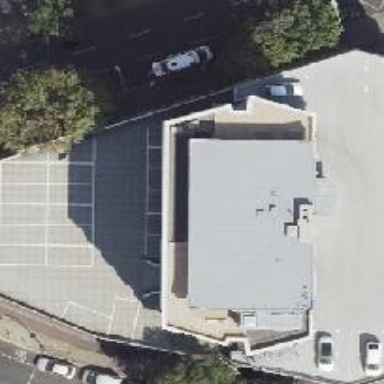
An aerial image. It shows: Multi-storey parking building. It is designated as amenity for parking.